Interaction volume radius: 10 \u00c5
Interaction volume height: 45 \u00c5
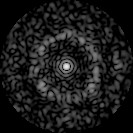
Disorder parameter: 0.7475